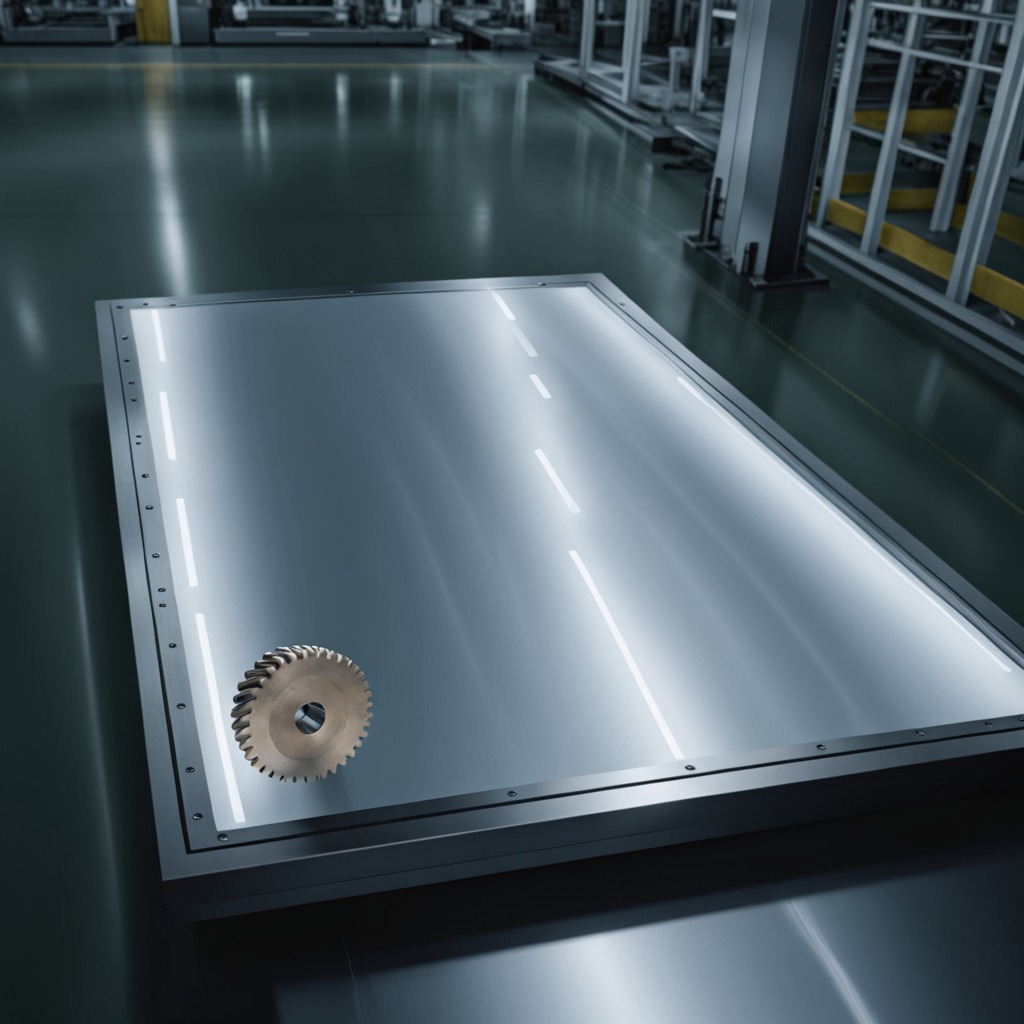
A steel gear with teeth is lying on the metal table in a machine shop under fluorescent lights.